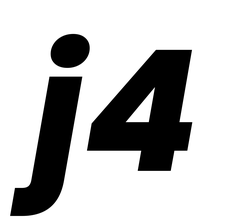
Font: Poppins-ExtraBoldItalic